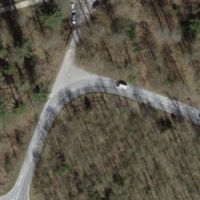
EUNIS habitat code: 44
Species observed at this site:
Capreolus capreolus
Acer campestre